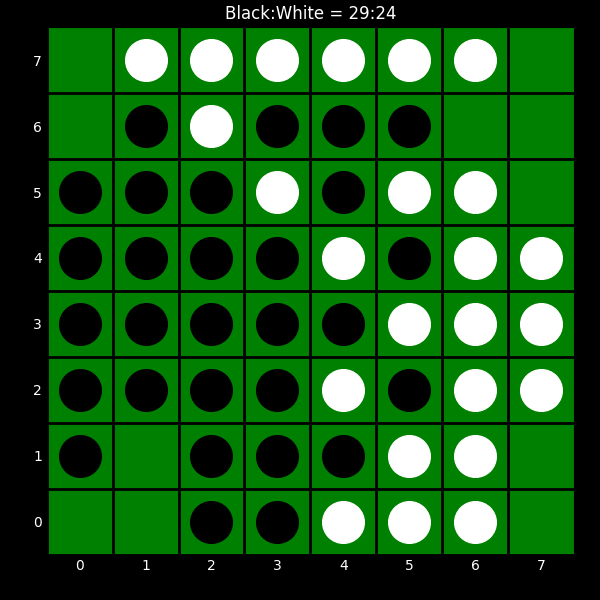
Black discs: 29
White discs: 24